【题型】解答题　【知识点】平面几何　【难度】medium
在 $\triangle ABC$ 中，角 $A$，$B$，$C$ 所对的边分别为 $a$，$b$，$c$，且 $a = 2b\sin\left(C + \frac{\pi}{6}\right)$.

(1)求 $B$；

(2)已知 $D$ 为边 $AB$ 上的一点，且 $\angle ACD = \frac{\pi}{2}$. 若 $BC = 2\sqrt{3}$，$BD = 1$，求 $AC$ 的长.
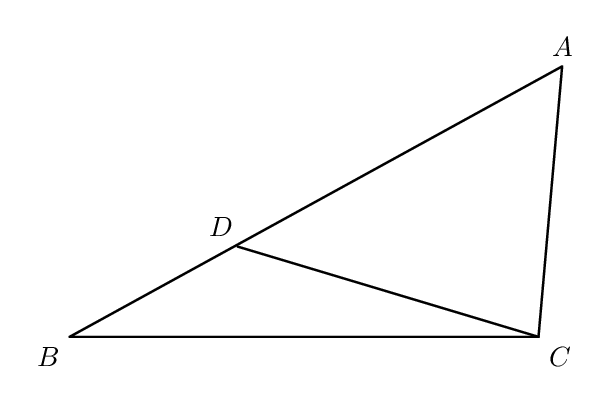
【解答】
【答案】 (1) $\frac{\pi}{6}$

(2) $\frac{\sqrt{21}}{2}$

【分析】 (1) 根据正弦定理边角化结合三角恒等变换即可求解，

(2) 根据余弦定理求解 $CD = \sqrt{7}$，即可由正弦定理求解 $\cos A = \frac{\sqrt{21}}{7}$，进而由锐角三角函数即可求解.

【详解】 (1) $\because a = 2b\sin\left(C + \frac{\pi}{6}\right)$，$\therefore a = 2b\left(\sin C\cos\frac{\pi}{6} + \cos C\sin\frac{\pi}{6}\right) \Rightarrow a = \sqrt{3}b\sin C + b\cos C$，

根据正弦定理，得 $\sin A = \sqrt{3}\sin B\sin C + \sin B\cos C$，即 $\sin(B + C) = \sqrt{3}\sin B\sin C + \sin B\cos C$，

$\therefore \sin B\cos C + \cos B\sin C = \sqrt{3}\sin B\sin C + \sin B\cos C$，$\therefore \cos B\sin C = \sqrt{3}\sin B\sin C$，

$\because \sin C > 0$，$\therefore \cos B = \sqrt{3}\sin B$，$\therefore \tan B = \frac{\sqrt{3}}{3}$，又 $B \in (0, \pi)$，$\therefore B = \frac{\pi}{6}$.

(2) $\because BC = 2\sqrt{3}$，$BD = 1$，$B = \frac{\pi}{6}$，根据余弦定理得 $CD^2 = BC^2 + BD^2 - 2BC \cdot BD \cdot \cos B = 1 + 12 - 2 \times 1 \times 2\sqrt{3} \times \frac{\sqrt{3}}{2} = 7$，$\therefore CD = \sqrt{7}$，

$\because \angle BDC = \frac{\pi}{2} + \angle A$，$\therefore \sin\angle BDC = \sin\left(\frac{\pi}{2} + \angle A\right) = \cos A$，

在 $\triangle BDC$ 中，由正弦定理知，$\frac{BC}{\sin\angle BDC} = \frac{CD}{\sin B}$，$\therefore \frac{2\sqrt{3}}{\cos A} = \frac{\sqrt{7}}{\frac{1}{2}}$，

$\therefore \cos A = \frac{\sqrt{21}}{7}$，$A \in \left(0, \frac{\pi}{2}\right)$，$\therefore \sin A = \frac{2\sqrt{7}}{7}$，

$\therefore \tan A = \frac{\sin A}{\cos A} = \frac{2\sqrt{3}}{3} = \frac{CD}{AC}$，$\therefore AC = \frac{\sqrt{21}}{2}$.